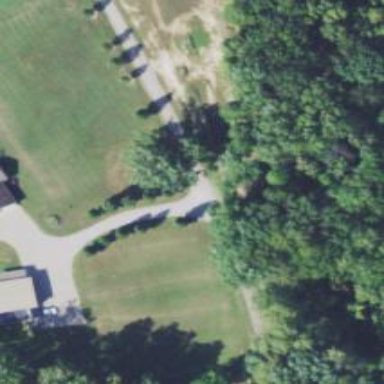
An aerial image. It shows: Driveway leading to service road.